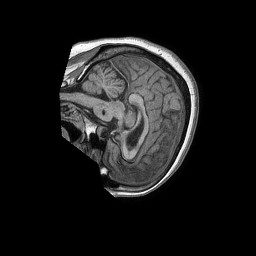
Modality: T1w
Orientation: sagittal
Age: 55
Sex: female
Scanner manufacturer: philips
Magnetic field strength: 1.5 T
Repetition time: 0.007768 s
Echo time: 0.003613 s